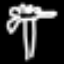
Label: palm tree